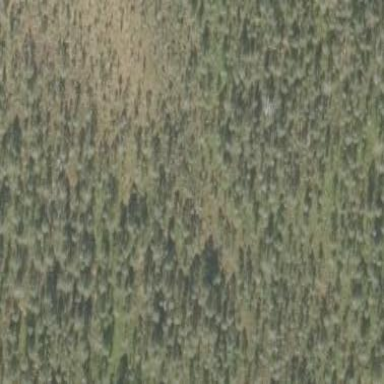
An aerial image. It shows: Woodland with needle-leaved trees.